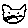
Label: cat